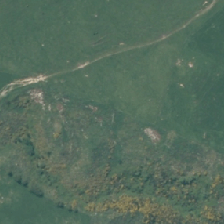
Land cover: deciduous_hardwood